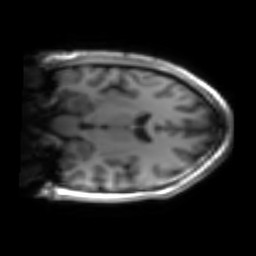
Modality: inplaneT1
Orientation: coronal
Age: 24
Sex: male
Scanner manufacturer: siemens
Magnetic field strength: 3 T
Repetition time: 1.2 s
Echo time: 0.00251 s